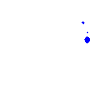
Particle: electron